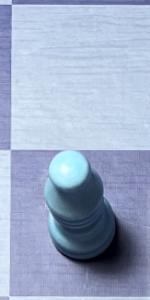
Label: Bishop_White